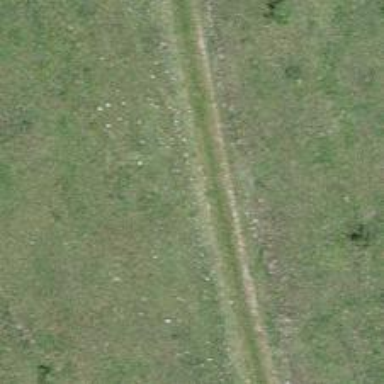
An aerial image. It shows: Track road with grade3 tracktype.